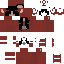
A female human skin with dark skin, wearing brown long hair dressed in a red hoodie and red pants, featuring a closed mouth.